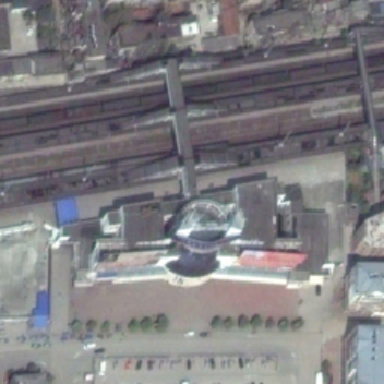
There is a grey railroad station next to the two parallel trains .